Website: home-depot
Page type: customer-info-address
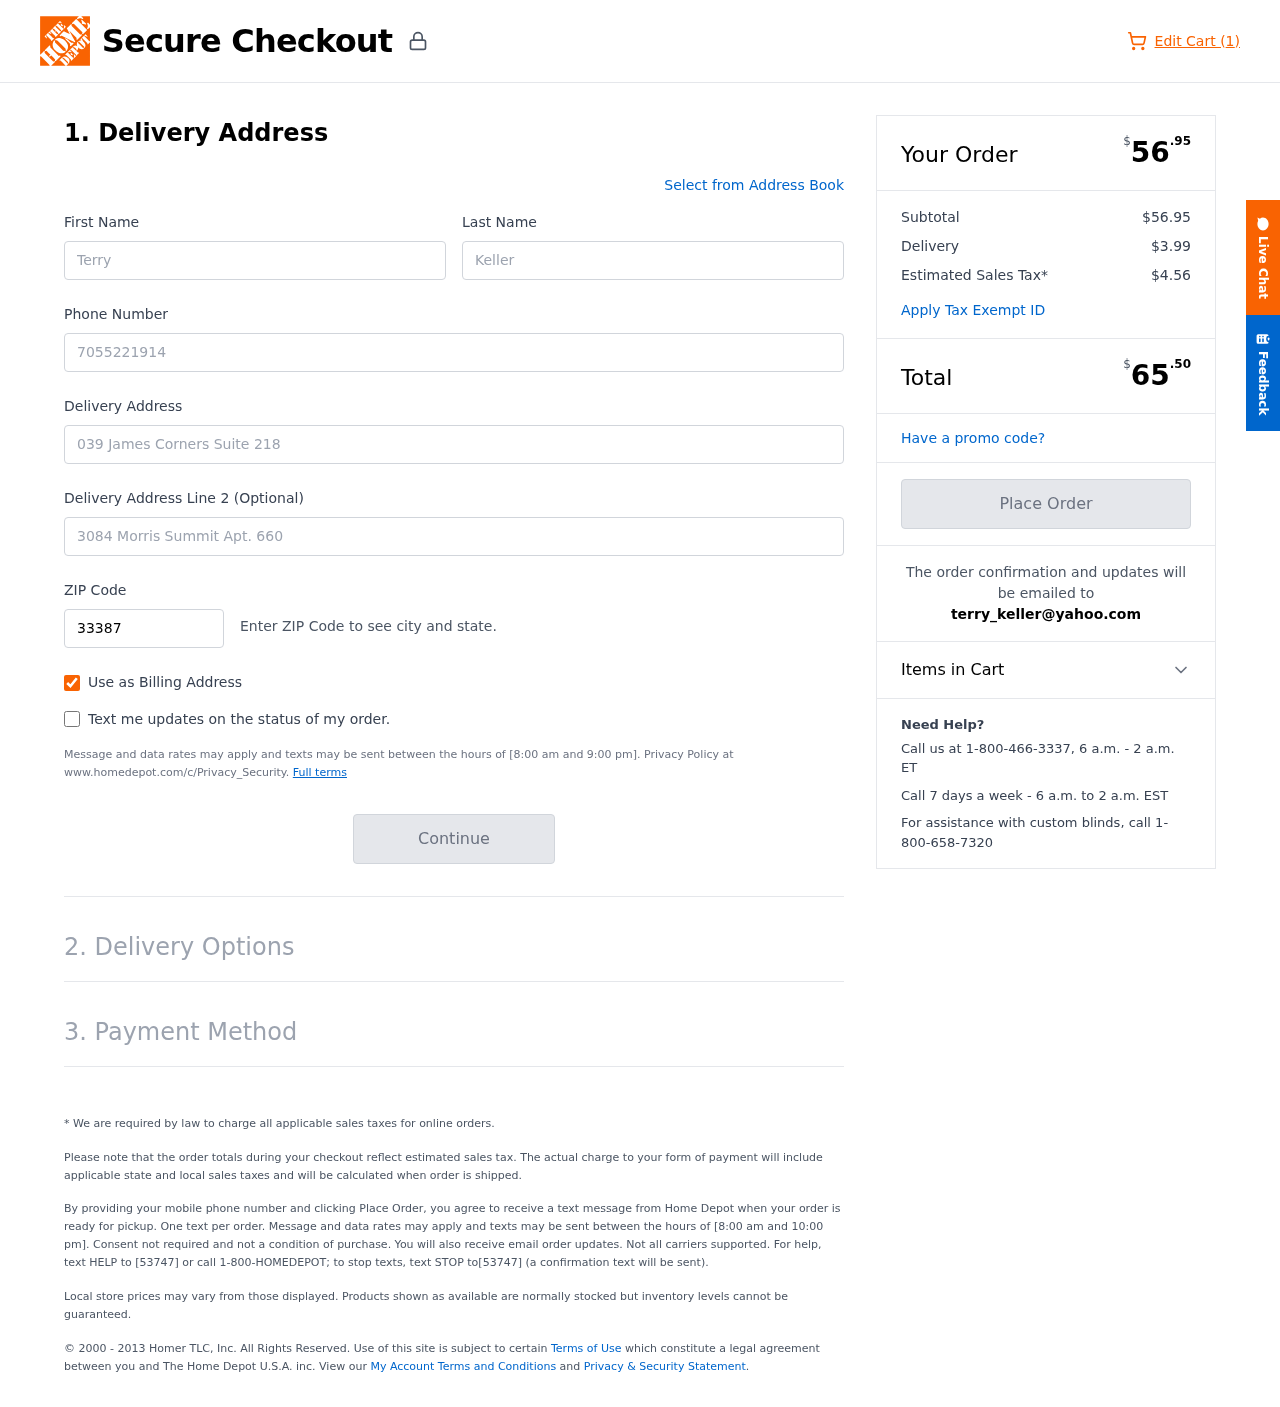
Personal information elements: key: PII_EMAIL
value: terry_keller@yahoo.com
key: PII_FIRSTNAME
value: Terry
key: PII_LASTNAME
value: Keller
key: PII_PHONE
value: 7055221914
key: PII_POSTCODE
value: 33387
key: PII_STREET
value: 039 James Corners Suite 218
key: PII_STREET2
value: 3084 Morris Summit Apt. 660
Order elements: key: ORDER_NUM_ITEMS
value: Edit Cart (1)
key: ORDER_SUBTOTAL_HEADER
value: $56.95
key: ORDER_SUBTOTAL
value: $56.95
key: ORDER_SHIPPING_COST
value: $3.99
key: ORDER_TAX
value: $4.56
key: ORDER_TOTAL2
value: $65.50